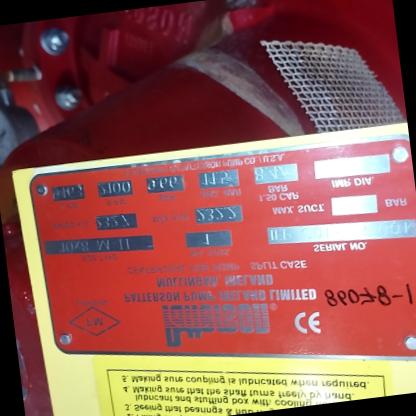
Klasa: tabliczka-znamionowa